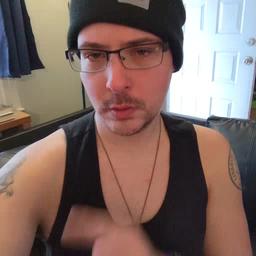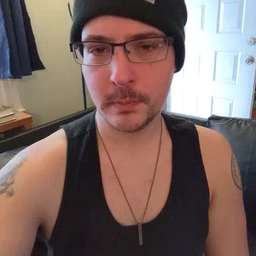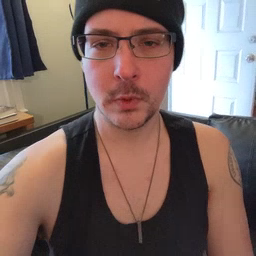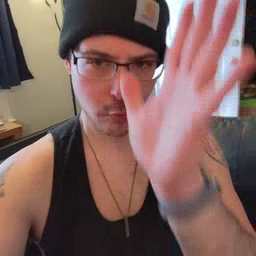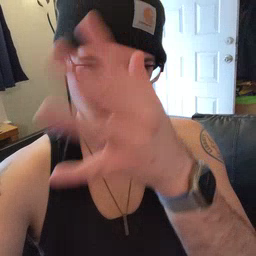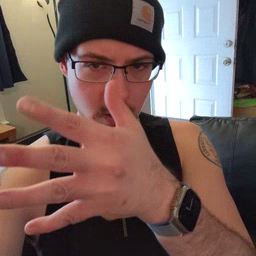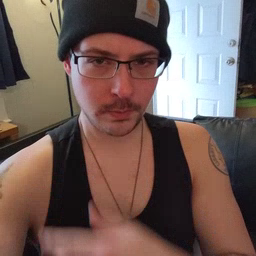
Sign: grandpa